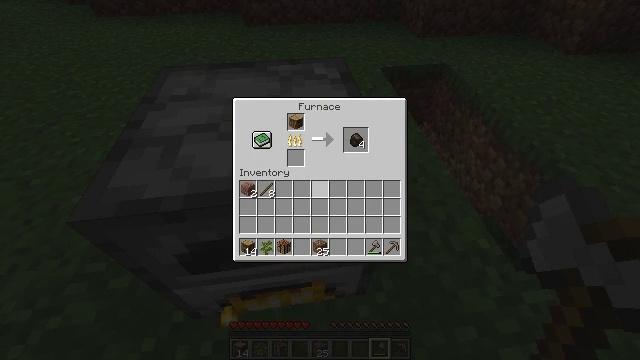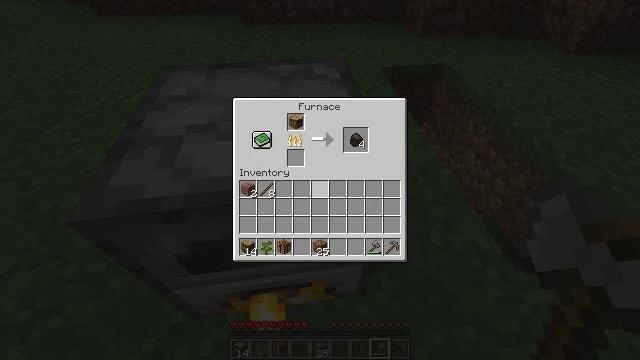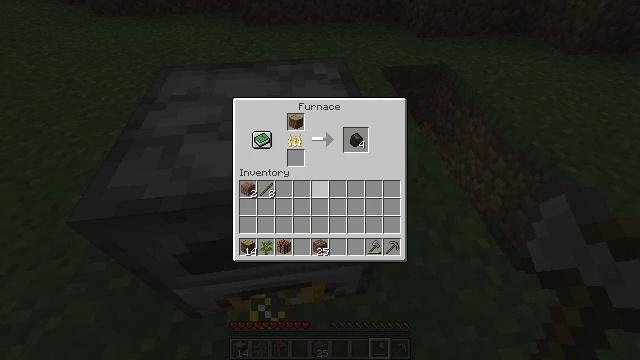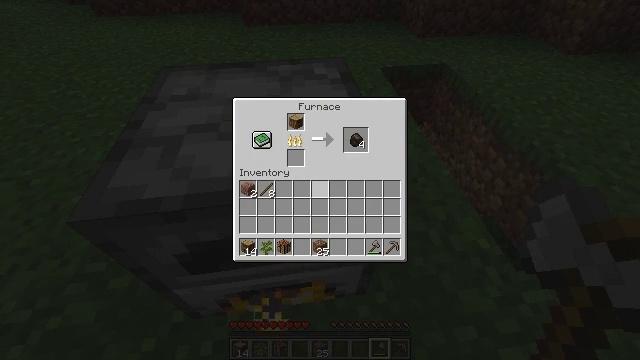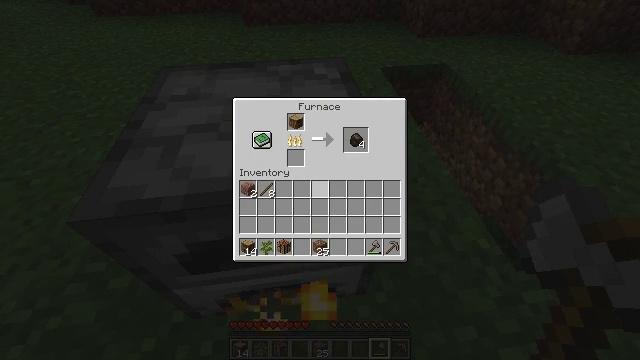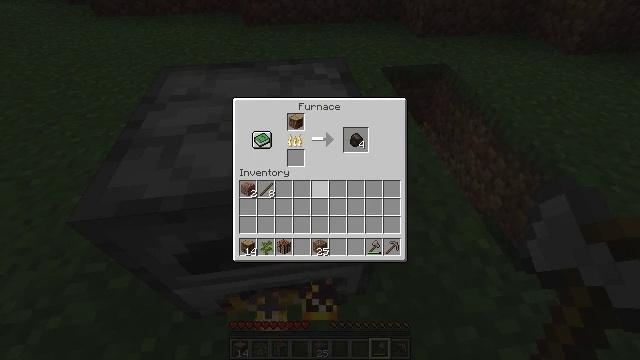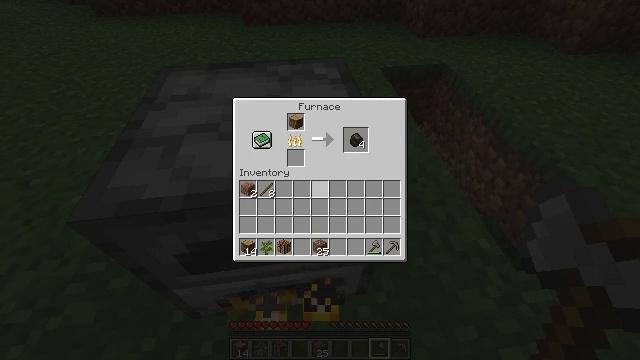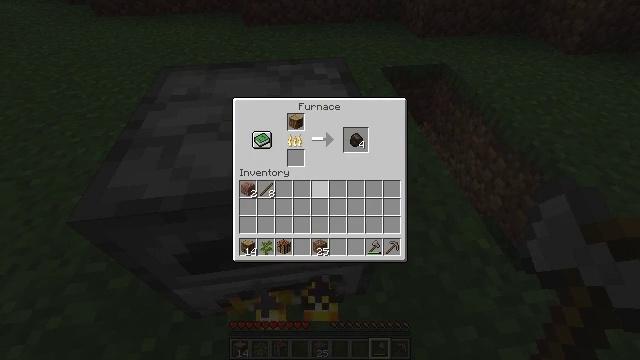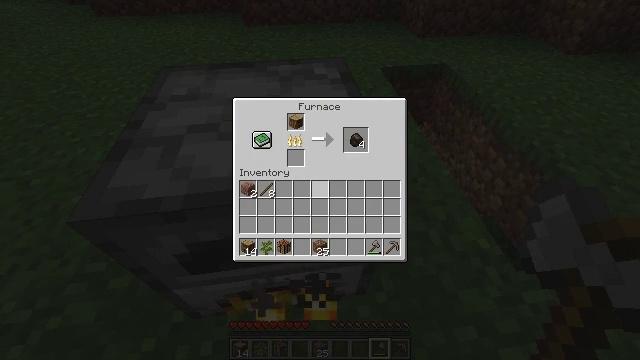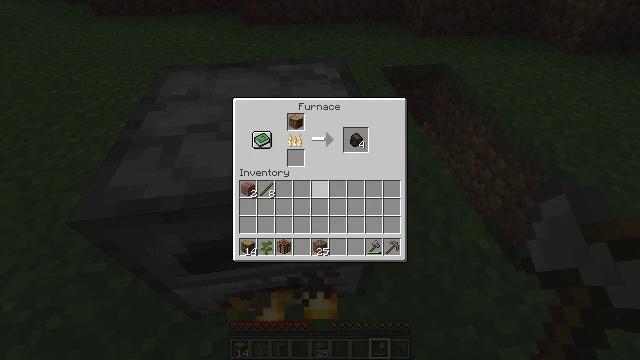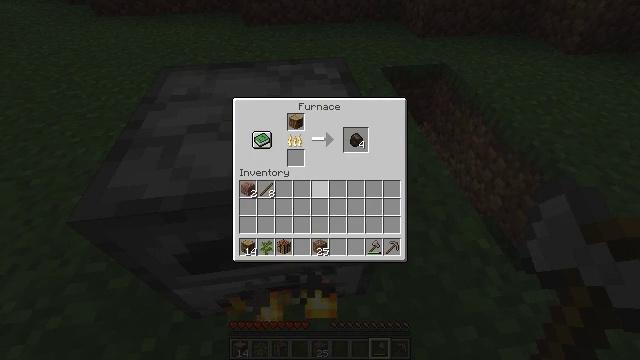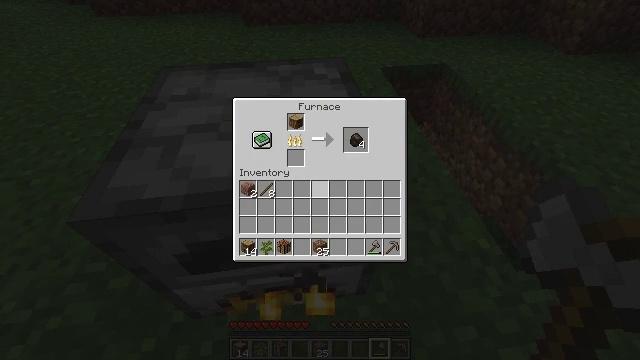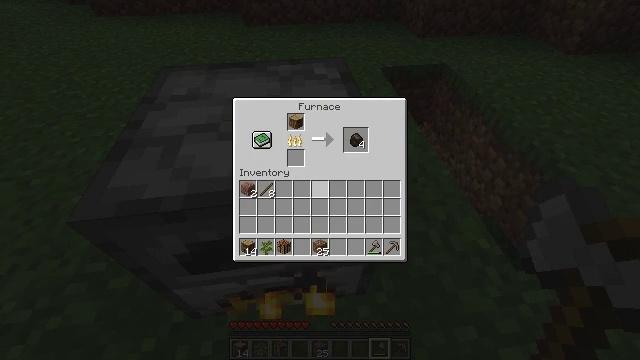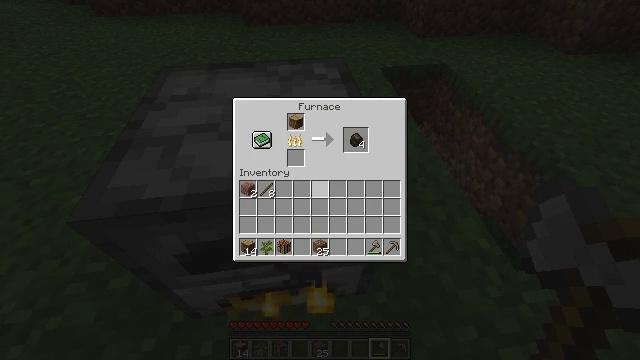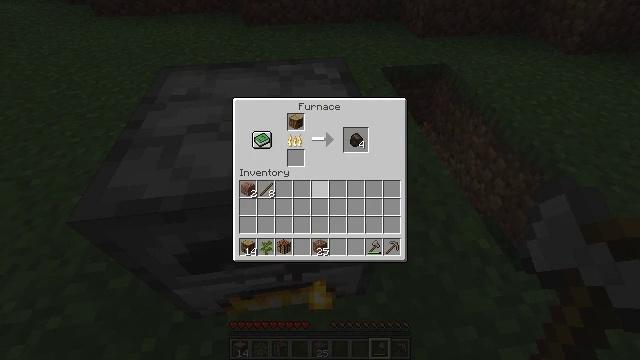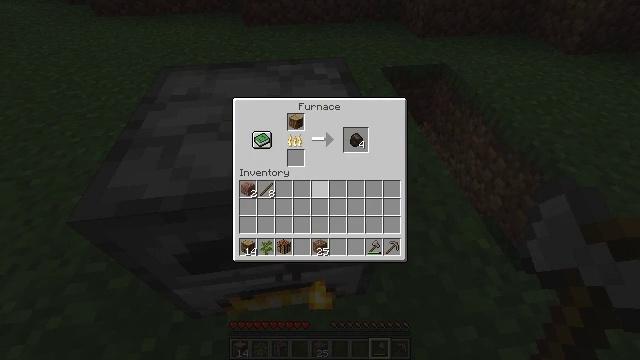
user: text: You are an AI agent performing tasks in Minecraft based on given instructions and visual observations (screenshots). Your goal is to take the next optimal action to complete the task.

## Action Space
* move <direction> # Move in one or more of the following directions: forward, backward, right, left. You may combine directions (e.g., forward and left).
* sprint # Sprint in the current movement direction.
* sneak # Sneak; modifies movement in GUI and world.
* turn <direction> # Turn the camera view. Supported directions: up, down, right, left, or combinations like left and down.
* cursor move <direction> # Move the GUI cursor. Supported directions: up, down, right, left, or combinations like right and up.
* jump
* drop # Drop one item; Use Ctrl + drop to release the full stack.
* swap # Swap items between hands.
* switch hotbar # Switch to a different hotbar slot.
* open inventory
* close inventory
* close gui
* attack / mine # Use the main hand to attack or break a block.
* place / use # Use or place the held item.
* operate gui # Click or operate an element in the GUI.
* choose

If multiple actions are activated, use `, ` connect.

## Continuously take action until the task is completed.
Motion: motion action
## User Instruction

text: Smash the furnace to retrieve it.
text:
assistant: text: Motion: no_op
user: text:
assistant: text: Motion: no_op
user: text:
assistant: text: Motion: no_op
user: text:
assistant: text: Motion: no_op
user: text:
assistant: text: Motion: no_op
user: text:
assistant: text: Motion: no_op
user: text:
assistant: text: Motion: no_op
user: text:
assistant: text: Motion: no_op
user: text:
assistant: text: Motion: no_op
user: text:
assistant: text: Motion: no_op
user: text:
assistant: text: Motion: no_op
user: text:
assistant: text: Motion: no_op
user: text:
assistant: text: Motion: no_op
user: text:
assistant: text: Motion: no_op
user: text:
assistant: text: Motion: no_op
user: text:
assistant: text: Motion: no_op
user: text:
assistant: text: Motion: no_op
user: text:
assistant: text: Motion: no_op
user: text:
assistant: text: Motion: no_op
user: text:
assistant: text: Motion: no_op
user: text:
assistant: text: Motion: no_op
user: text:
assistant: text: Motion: no_op
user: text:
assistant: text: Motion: no_op
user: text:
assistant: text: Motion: no_op
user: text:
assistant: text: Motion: no_op
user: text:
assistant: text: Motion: no_op
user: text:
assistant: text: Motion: no_op
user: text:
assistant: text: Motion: no_op
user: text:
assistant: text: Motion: no_op
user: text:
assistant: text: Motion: no_op